Field crop: maize
Growth stage: 2
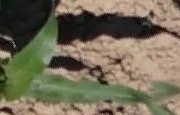
Species: maize